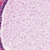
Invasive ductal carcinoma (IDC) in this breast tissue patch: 0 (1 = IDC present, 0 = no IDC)